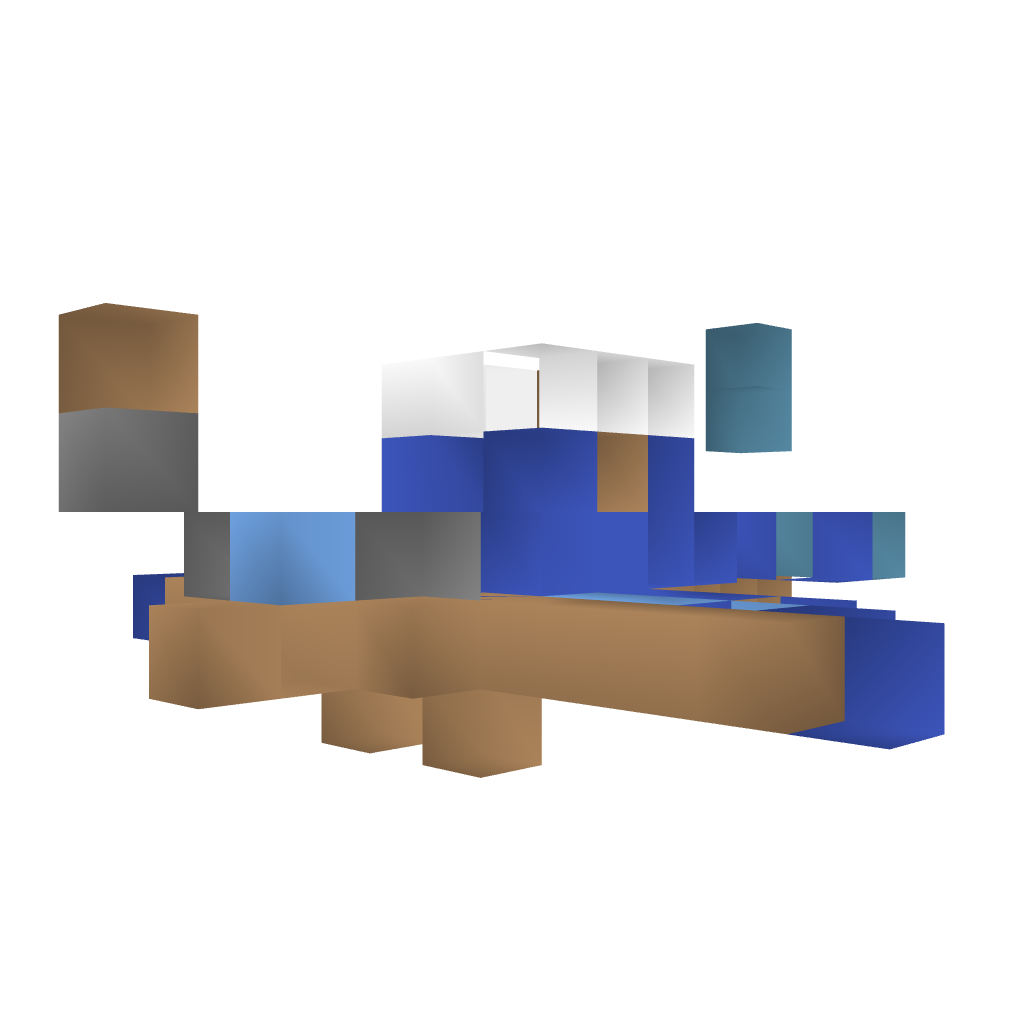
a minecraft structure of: Fighter Bf 109 G6 bad low quality